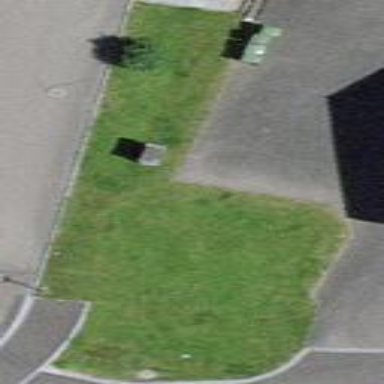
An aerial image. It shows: Area covered with grass.